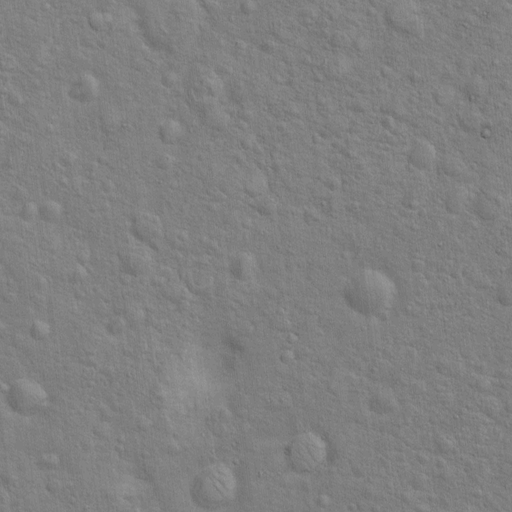
Classes present: Background, Cone